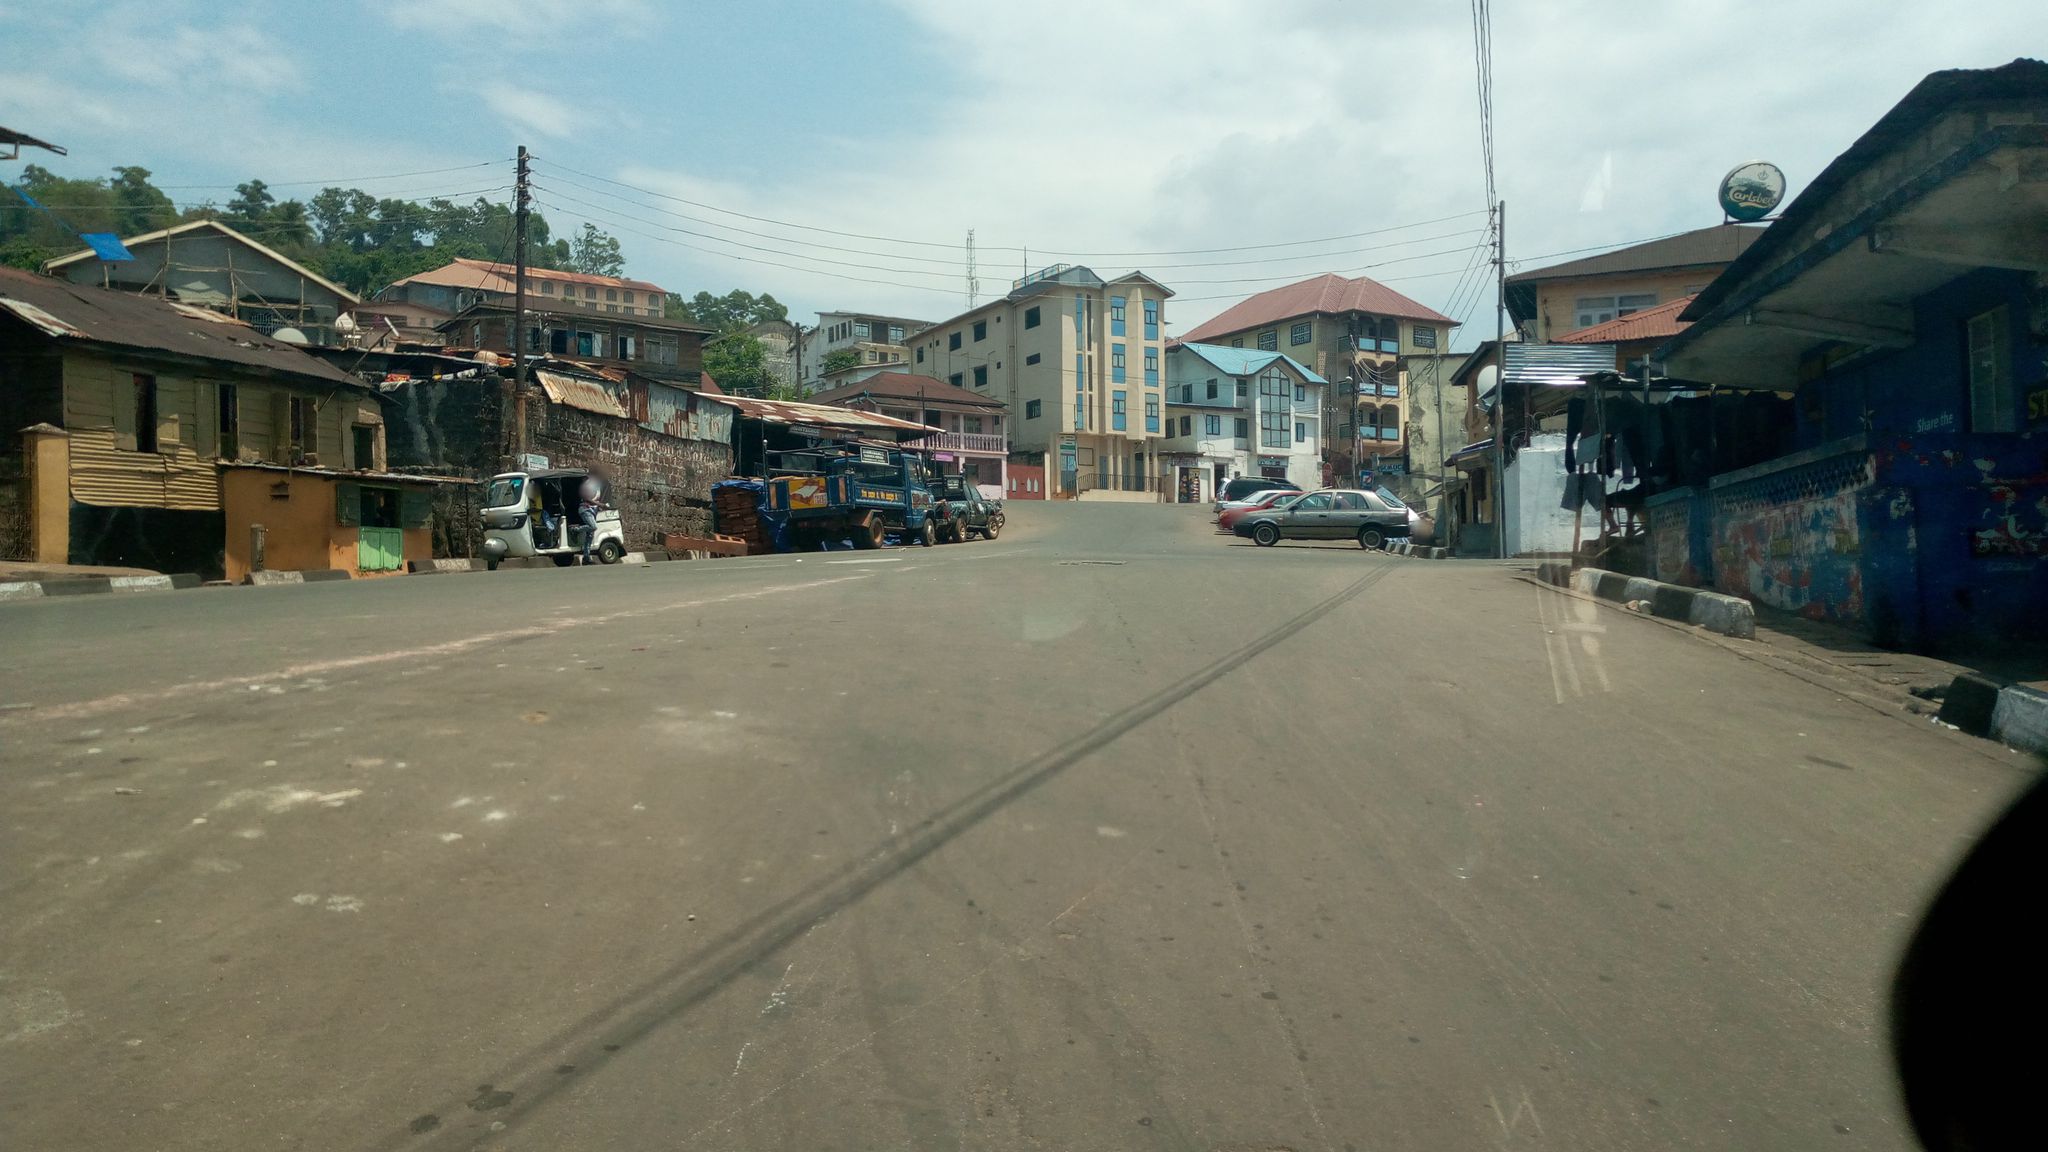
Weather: cloudy
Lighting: day
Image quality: good
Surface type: driving surface
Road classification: residential
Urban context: urban centre
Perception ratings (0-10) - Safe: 3.67, Lively: 9.06, Beautiful: 2.38, Boring: 1.4, Depressing: 7.3, Wealthy: 1.41